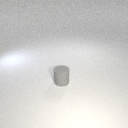
small gray rubber cylinder